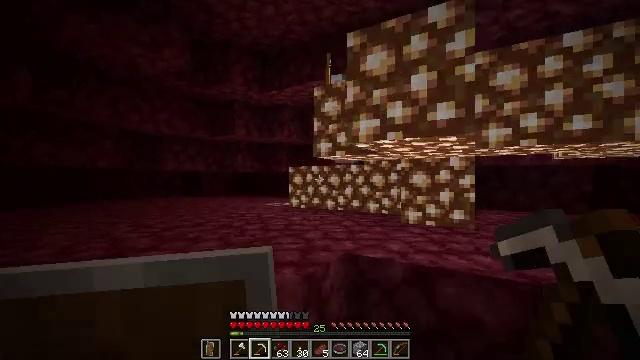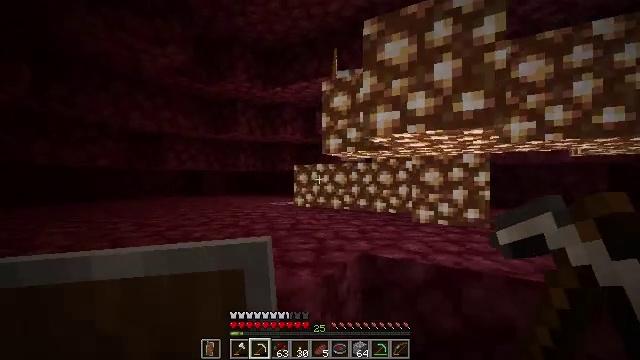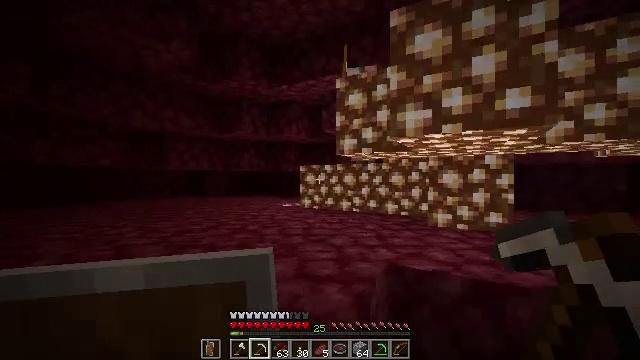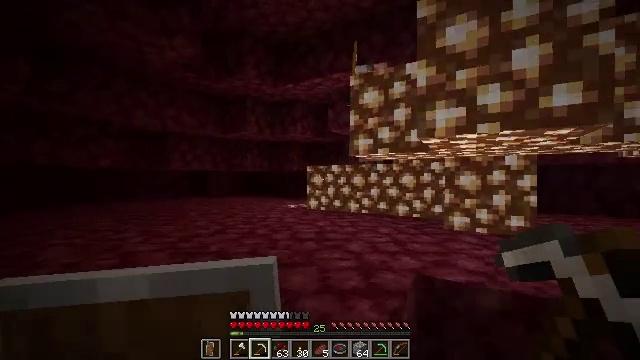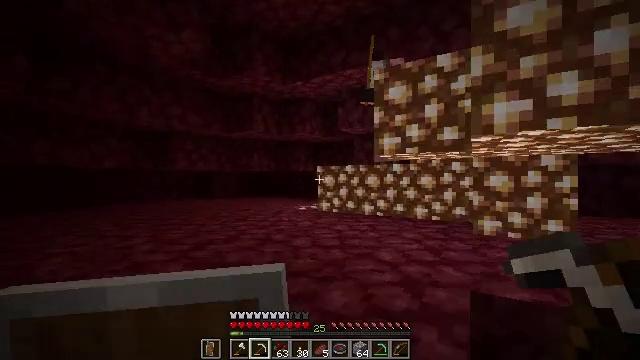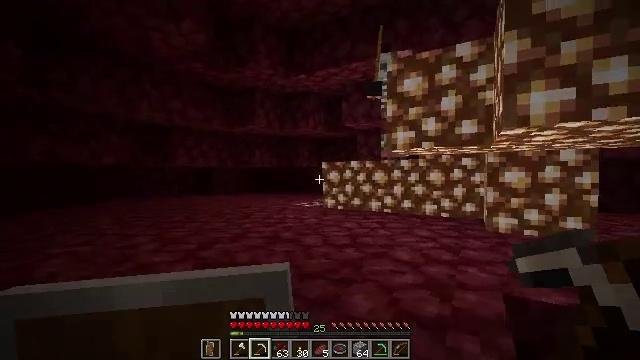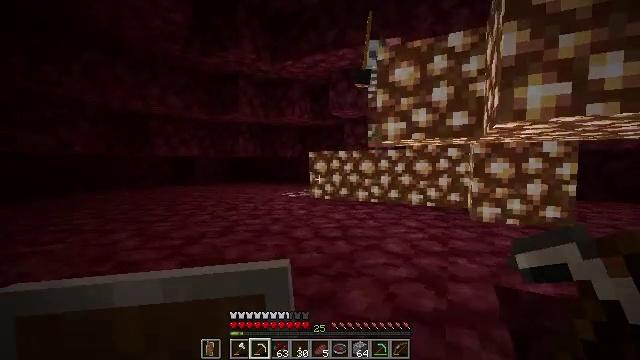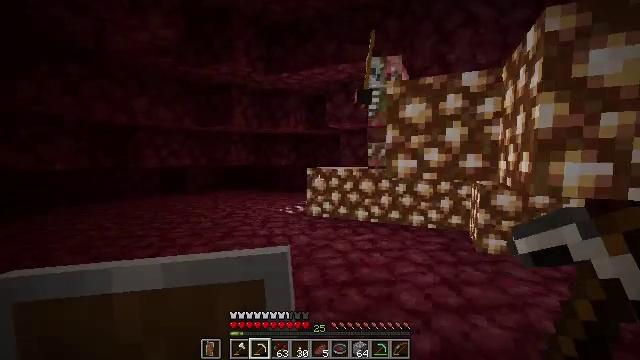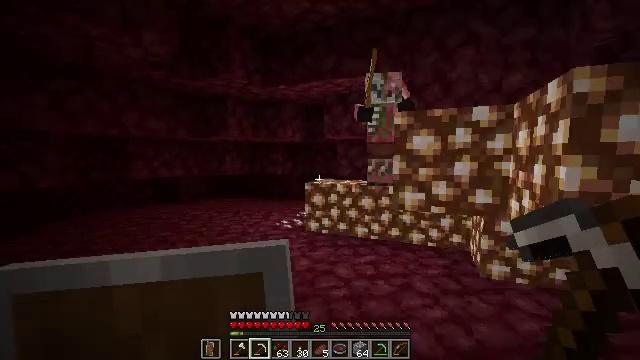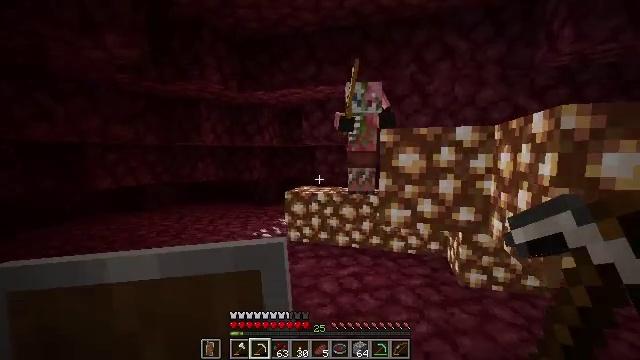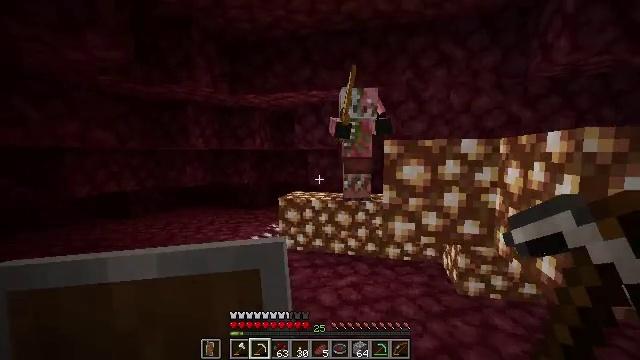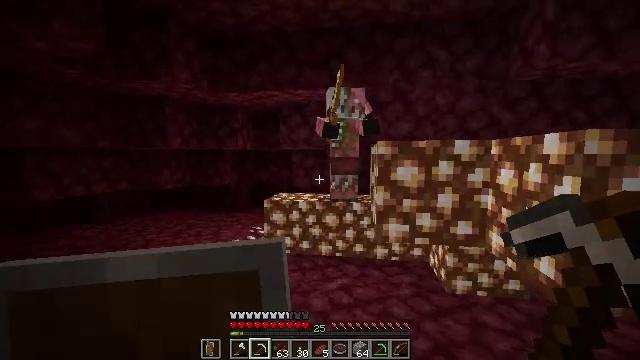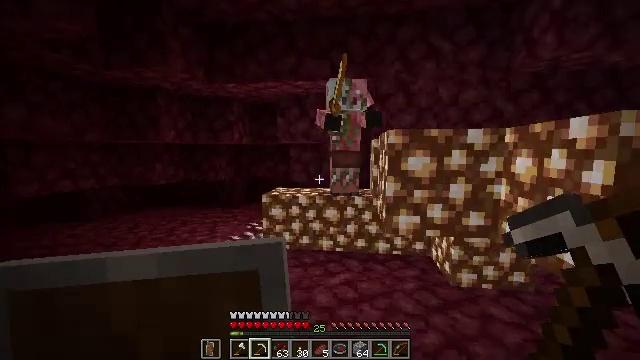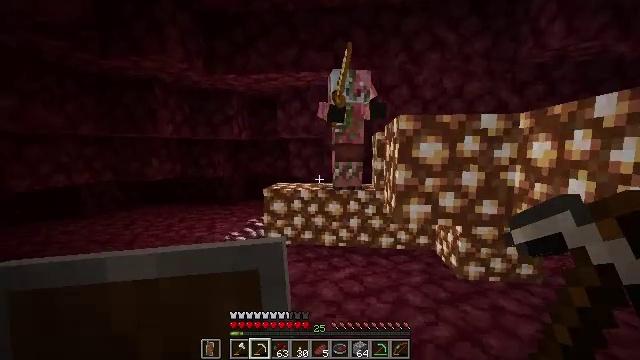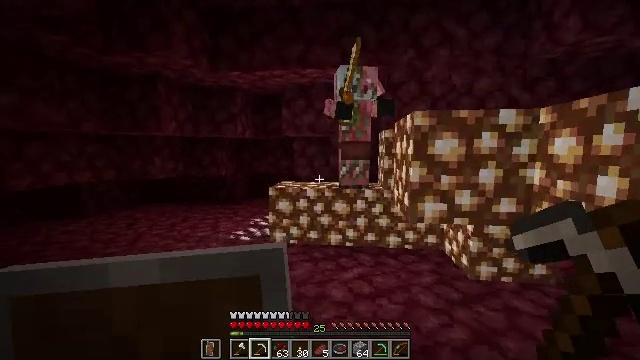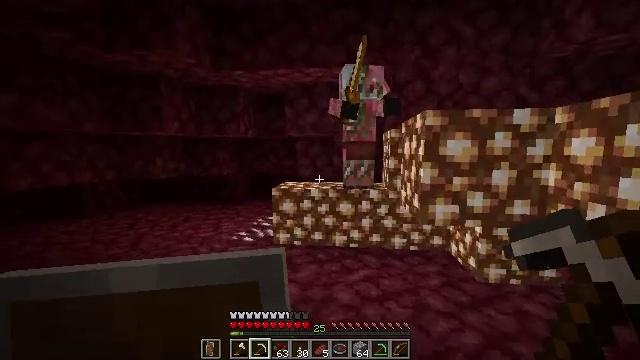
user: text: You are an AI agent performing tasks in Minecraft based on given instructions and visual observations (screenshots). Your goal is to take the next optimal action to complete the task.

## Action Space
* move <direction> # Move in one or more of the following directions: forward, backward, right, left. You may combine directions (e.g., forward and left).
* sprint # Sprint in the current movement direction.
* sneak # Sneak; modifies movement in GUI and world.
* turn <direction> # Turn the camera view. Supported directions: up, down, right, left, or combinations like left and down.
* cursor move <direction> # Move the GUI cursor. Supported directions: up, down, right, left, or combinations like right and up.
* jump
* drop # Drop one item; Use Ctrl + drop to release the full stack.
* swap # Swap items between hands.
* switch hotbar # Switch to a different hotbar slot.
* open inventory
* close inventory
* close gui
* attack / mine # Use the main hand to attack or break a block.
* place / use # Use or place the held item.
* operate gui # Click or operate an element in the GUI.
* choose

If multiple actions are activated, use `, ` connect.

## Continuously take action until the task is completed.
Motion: motion action
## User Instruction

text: Collect glowstone blocks for lighting.
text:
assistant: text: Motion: move forward and move left
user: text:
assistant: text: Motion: move forward and move left
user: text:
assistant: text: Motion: move forward and move left
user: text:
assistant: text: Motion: move forward and move left
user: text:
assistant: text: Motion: move forward and move left
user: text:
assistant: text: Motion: move forward and move left, turn right and down, jump
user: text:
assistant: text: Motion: move forward and move left, turn right and down, jump
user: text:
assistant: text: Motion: move forward and move left, turn right, jump
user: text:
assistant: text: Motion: move forward and move left, turn right, jump
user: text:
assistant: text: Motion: move forward and move left, turn right
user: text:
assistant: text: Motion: move forward and move left, turn right
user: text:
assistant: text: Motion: move forward and move left, turn right
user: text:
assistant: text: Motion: move forward and move left
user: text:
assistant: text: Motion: move forward and move left
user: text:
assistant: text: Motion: move forward and move left
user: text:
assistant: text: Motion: move forward and move left
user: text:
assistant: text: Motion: move forward and move left
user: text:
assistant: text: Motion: move forward and move left
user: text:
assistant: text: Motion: move forward and move left, turn up
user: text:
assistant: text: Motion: move forward and move left, turn right and down
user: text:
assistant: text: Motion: move forward and move left, turn right and down
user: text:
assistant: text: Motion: move forward and move left, turn right and down
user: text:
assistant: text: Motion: move forward and move left, turn right and down
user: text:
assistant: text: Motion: move forward and move left, turn right and down
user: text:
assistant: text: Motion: move left, turn right
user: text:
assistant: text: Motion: move left
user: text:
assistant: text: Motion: move left
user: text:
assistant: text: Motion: move left
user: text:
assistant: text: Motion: move left, turn right and down
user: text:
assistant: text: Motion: move left, turn right and down